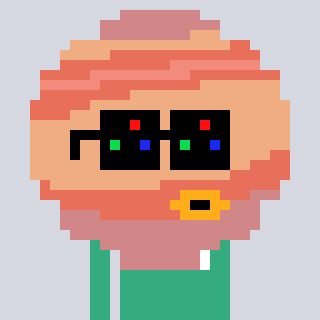
a pixel art character with square black sunglasses, a jupiter-shaped head and a teal-colored body on a cool background